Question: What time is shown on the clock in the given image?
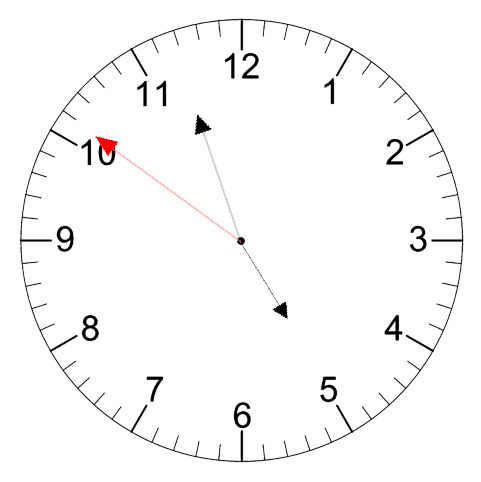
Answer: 04:56:51